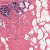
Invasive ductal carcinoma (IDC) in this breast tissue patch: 0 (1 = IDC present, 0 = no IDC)